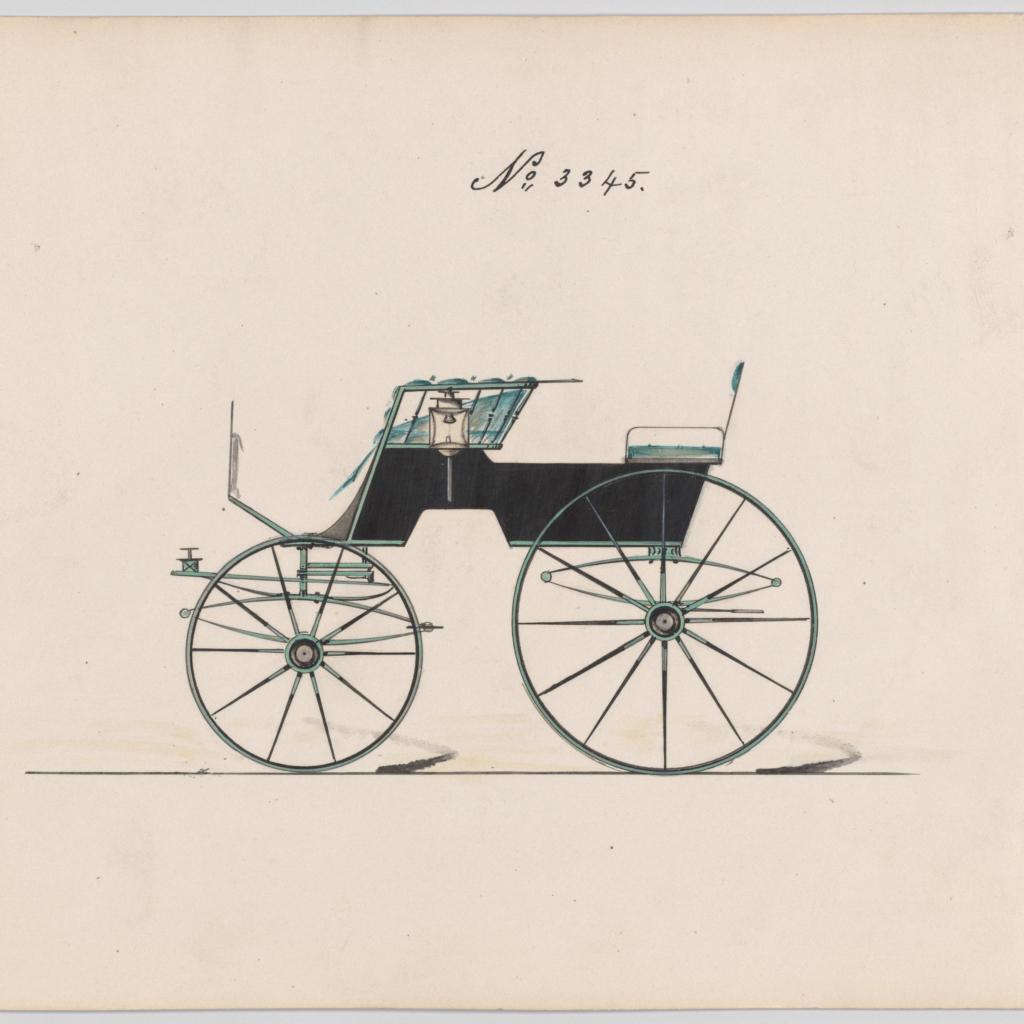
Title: Design for T-Cart, no. 3345
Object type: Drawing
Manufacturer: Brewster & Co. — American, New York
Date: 1877
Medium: Pen and black ink, watercolor and gouache with gum arabic
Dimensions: Sheet: 6 1/2 × 9 1/2 in. (16.5 × 24.1 cm)
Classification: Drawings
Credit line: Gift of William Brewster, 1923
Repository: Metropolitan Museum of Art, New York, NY